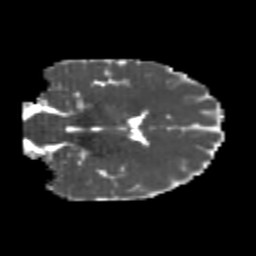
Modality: MD
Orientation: coronal
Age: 20
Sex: female
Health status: healthy
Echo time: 0.074 s